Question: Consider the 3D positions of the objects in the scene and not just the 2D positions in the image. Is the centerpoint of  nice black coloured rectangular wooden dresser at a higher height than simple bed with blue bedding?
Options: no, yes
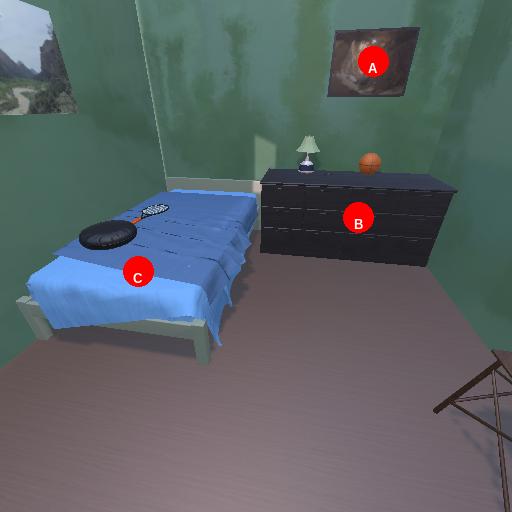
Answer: no